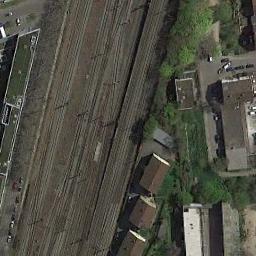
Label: railway